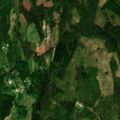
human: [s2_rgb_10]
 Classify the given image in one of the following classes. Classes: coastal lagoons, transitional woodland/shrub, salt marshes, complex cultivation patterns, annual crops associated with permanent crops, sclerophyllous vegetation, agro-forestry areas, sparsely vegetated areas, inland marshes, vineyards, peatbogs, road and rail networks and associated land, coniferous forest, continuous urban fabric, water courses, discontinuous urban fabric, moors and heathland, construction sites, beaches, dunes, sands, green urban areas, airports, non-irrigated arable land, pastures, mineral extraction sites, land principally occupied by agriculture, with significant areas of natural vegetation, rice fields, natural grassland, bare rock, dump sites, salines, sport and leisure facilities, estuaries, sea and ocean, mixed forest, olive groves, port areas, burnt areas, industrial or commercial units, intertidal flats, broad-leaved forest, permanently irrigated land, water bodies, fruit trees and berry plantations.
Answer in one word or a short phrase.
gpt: broad-leaved forest, mixed forest, transitional woodland/shrub